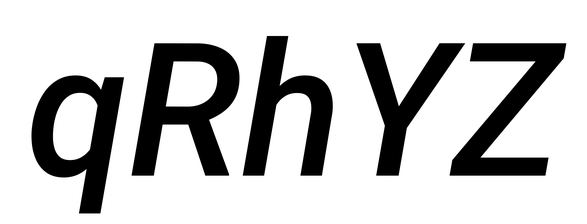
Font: Roboto-Italic_Medium_Italic